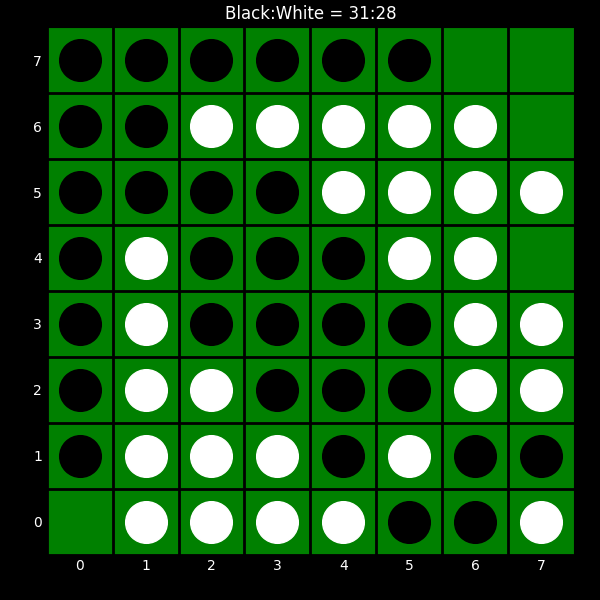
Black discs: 31
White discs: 28